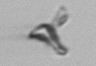
Label: detritus_transparent